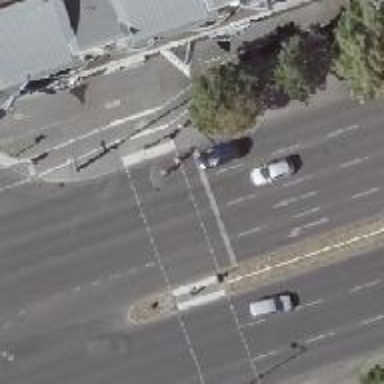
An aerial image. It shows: Crossing with traffic signals and pedestrian island.